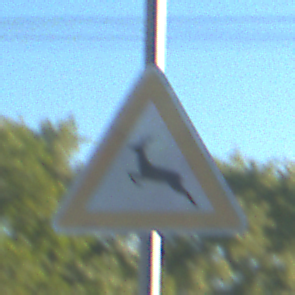
Verkehrszeichen: WildwechselRechts
Umgebung: Outdoor, Urban
Tageszeit: MorningAfternoon
Wetter: Clear
Licht: Natural
Jahreszeit: NotSpecified
Kontrast: HighContrast